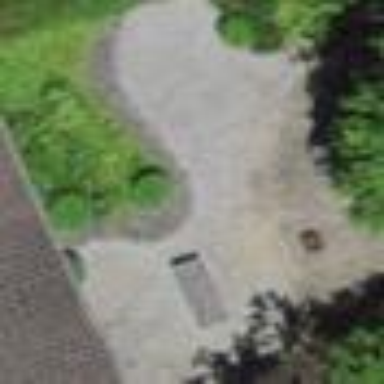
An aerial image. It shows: Garage.